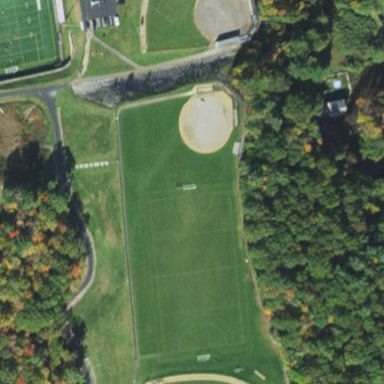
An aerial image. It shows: Lacrosse pitch for leisure sports activities.